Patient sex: M
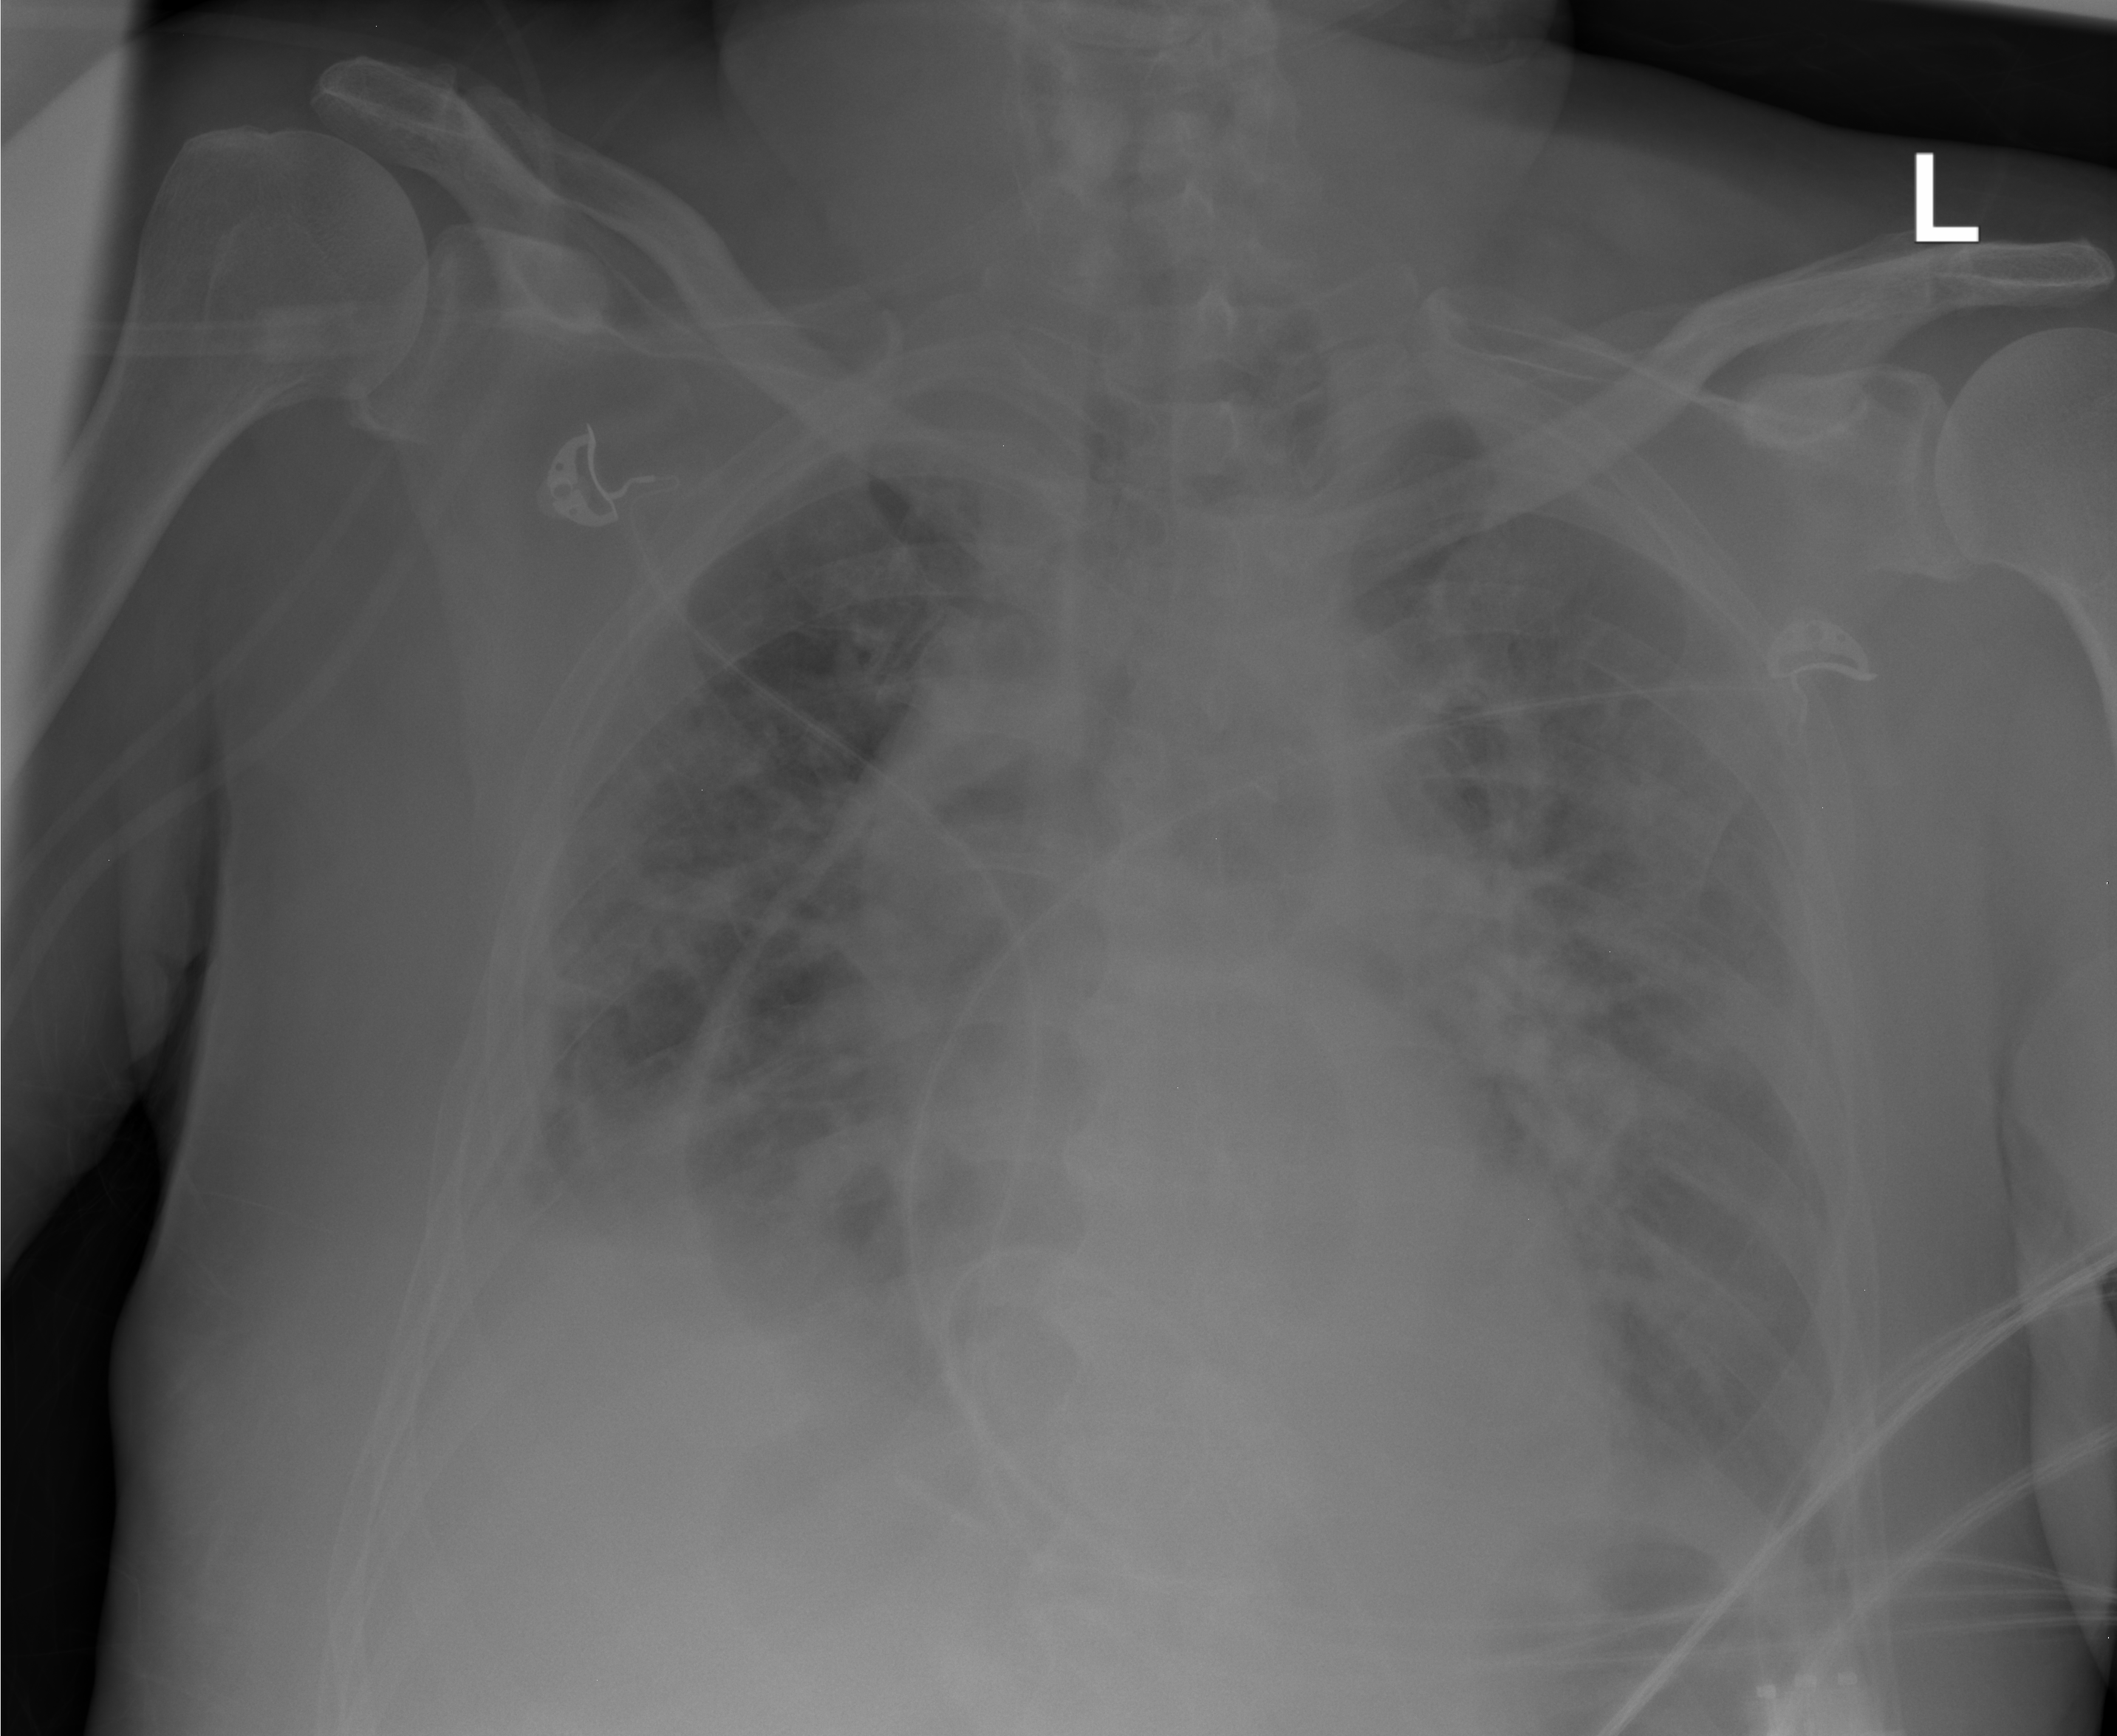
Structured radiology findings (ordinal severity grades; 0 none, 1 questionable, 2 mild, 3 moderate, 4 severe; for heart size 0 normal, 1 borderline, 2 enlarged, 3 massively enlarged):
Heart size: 0
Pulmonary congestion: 3
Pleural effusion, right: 3
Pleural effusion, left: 2
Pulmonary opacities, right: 2
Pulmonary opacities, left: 0
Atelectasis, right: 2
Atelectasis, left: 2